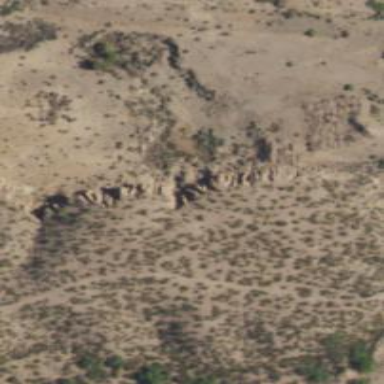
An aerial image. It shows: Landscape dominated by bare rock.